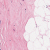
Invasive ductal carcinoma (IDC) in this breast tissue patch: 0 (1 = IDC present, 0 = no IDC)